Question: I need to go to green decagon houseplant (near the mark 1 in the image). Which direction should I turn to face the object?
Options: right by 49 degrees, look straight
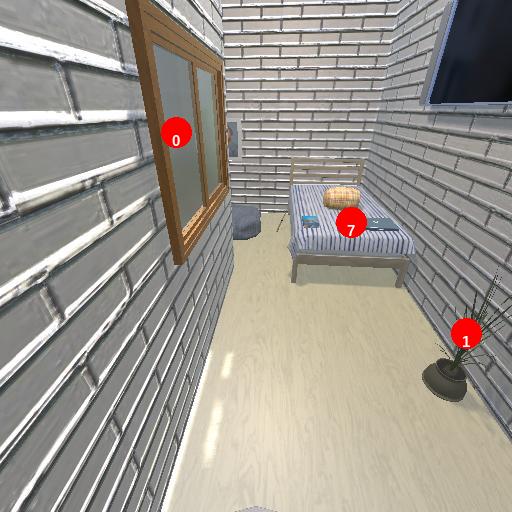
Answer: right by 49 degrees